Field crop: maize
Growth stage: 2
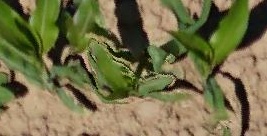
Species: maize